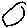
Label: square